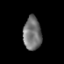
Tissue: prostate
Cell type: T cells
Senescence score: 0.348
Nuclear area (px): 592
Mean DAPI intensity: 115.522